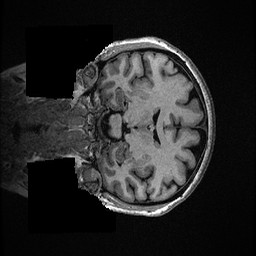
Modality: T1w
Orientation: coronal
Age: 54
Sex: female
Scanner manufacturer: ge
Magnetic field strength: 3 T
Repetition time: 0.006952 s
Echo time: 0.00292 s